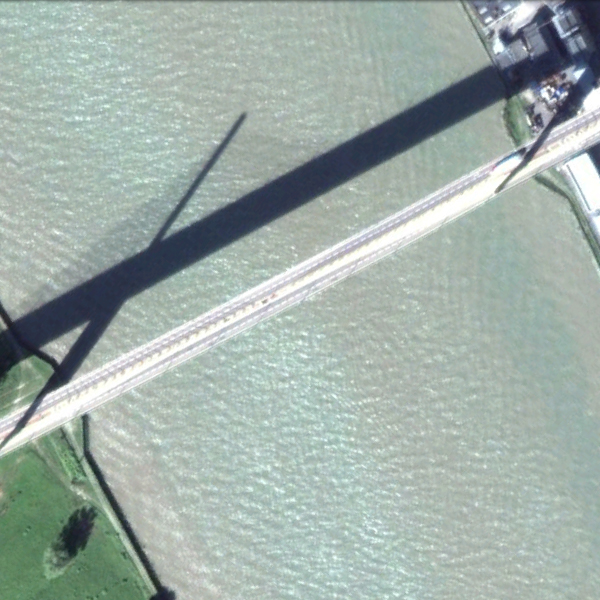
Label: Bridge